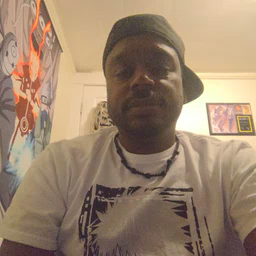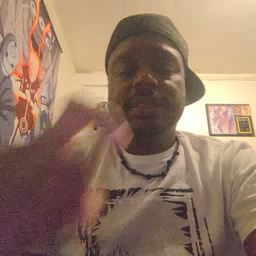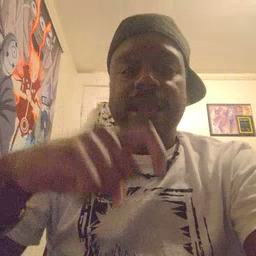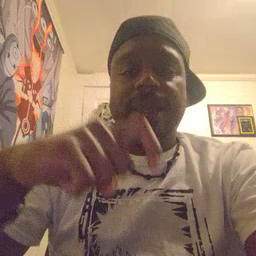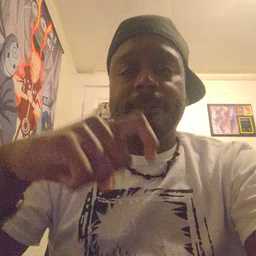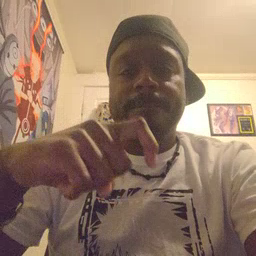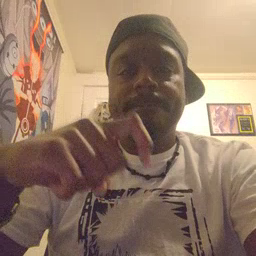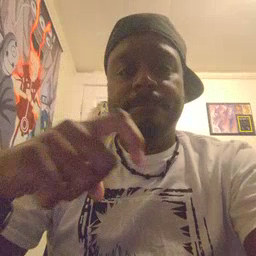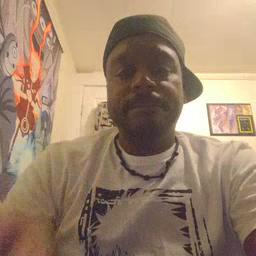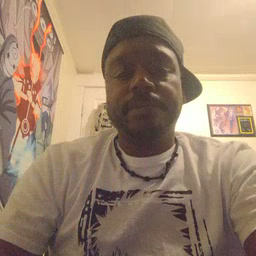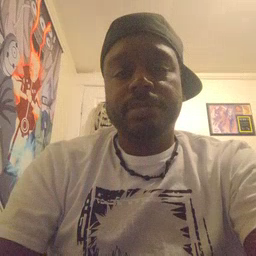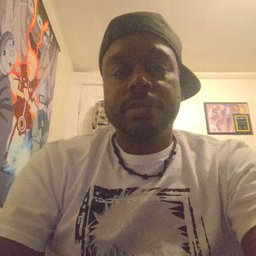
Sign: time